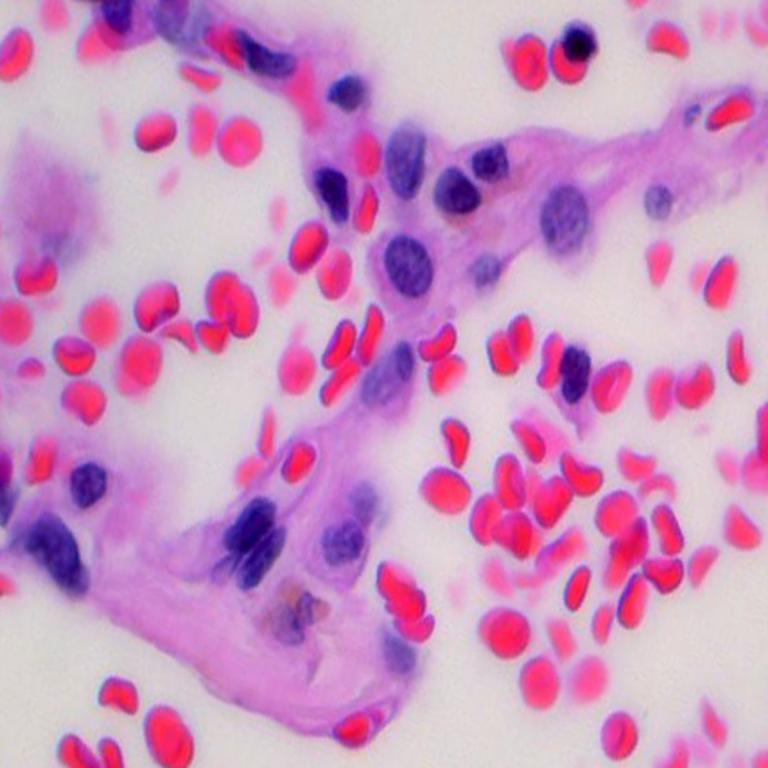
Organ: lung
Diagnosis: benign